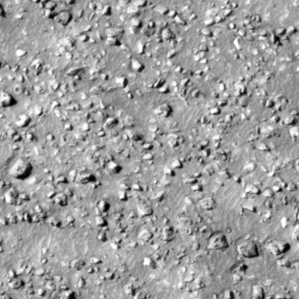
Label: non_frost